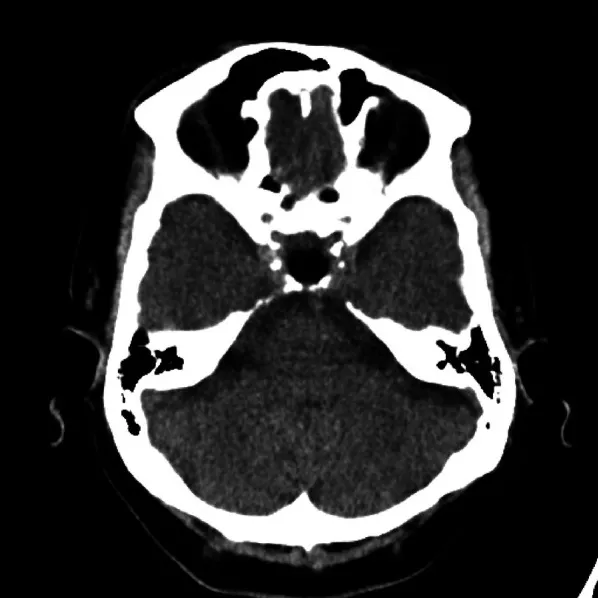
A post-operative brain CT scan, conducted without contrast injection, depicted the resection of the sellar and suprasellar mass, along with the implantation of abdominal subcutaneous fat tissue.
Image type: radiology (ct)